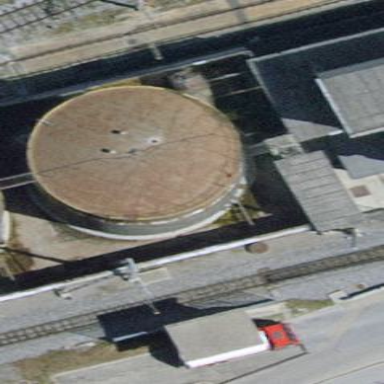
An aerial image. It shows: Industrial building housing storage tank.